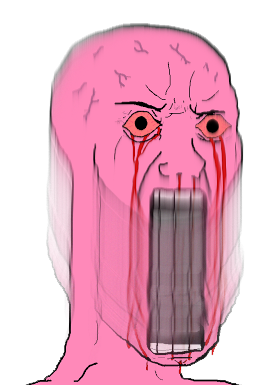
Label: 5_Rage